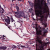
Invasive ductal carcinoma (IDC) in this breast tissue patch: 1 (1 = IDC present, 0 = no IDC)